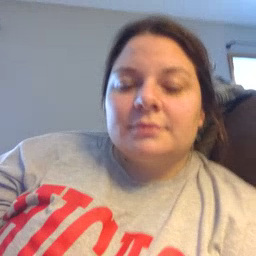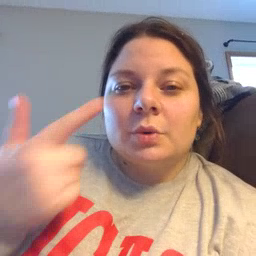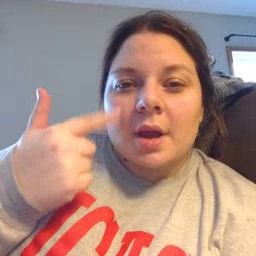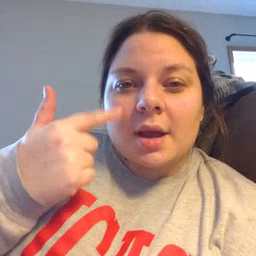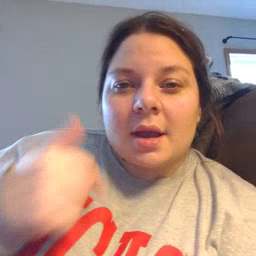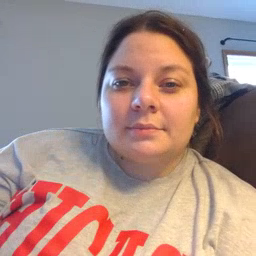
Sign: cry